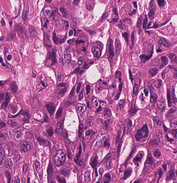
Tumor epithelial tissue: yes
Tumor-associated stroma tissue: no
Normal tissue: no